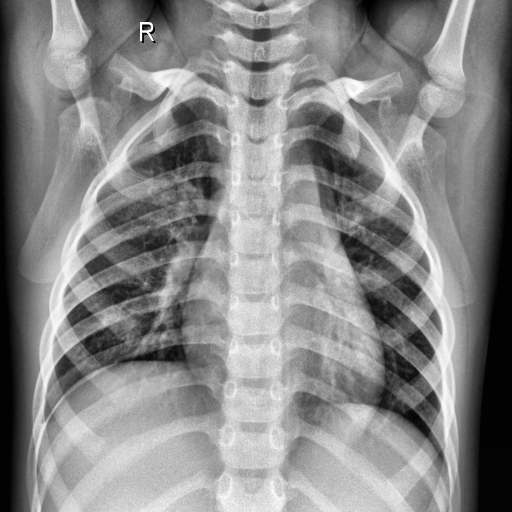
Finding: NORMAL